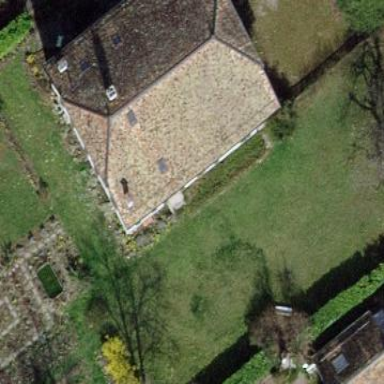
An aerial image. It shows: Garden surrounded by fence.